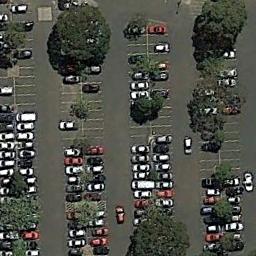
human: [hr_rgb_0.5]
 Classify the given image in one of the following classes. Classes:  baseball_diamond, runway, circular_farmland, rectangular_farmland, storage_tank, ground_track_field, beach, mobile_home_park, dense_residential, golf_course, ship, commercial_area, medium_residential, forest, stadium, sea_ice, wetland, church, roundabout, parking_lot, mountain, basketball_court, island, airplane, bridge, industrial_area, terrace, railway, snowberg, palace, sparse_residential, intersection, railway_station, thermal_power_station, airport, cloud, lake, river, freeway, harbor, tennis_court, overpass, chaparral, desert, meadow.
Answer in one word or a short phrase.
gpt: parking_lot